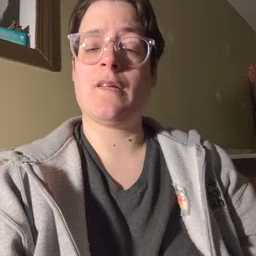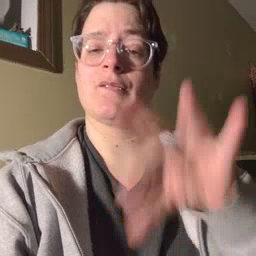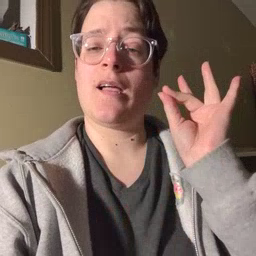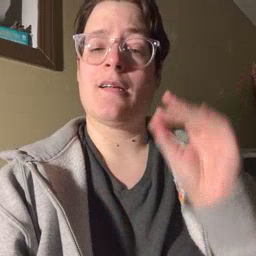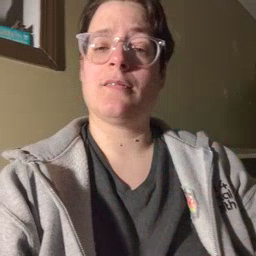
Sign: find